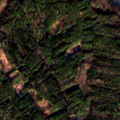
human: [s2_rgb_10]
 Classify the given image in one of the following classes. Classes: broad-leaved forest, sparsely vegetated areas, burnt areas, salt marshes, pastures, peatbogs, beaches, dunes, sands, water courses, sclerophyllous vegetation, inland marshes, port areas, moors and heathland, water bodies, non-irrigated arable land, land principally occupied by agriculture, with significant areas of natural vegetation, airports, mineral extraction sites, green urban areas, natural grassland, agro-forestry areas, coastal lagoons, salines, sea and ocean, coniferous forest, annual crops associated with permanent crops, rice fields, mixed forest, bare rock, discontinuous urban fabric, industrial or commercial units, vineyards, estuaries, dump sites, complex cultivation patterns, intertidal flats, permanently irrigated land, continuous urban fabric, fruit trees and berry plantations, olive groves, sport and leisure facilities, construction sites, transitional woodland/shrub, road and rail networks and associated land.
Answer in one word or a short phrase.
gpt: complex cultivation patterns, mixed forest